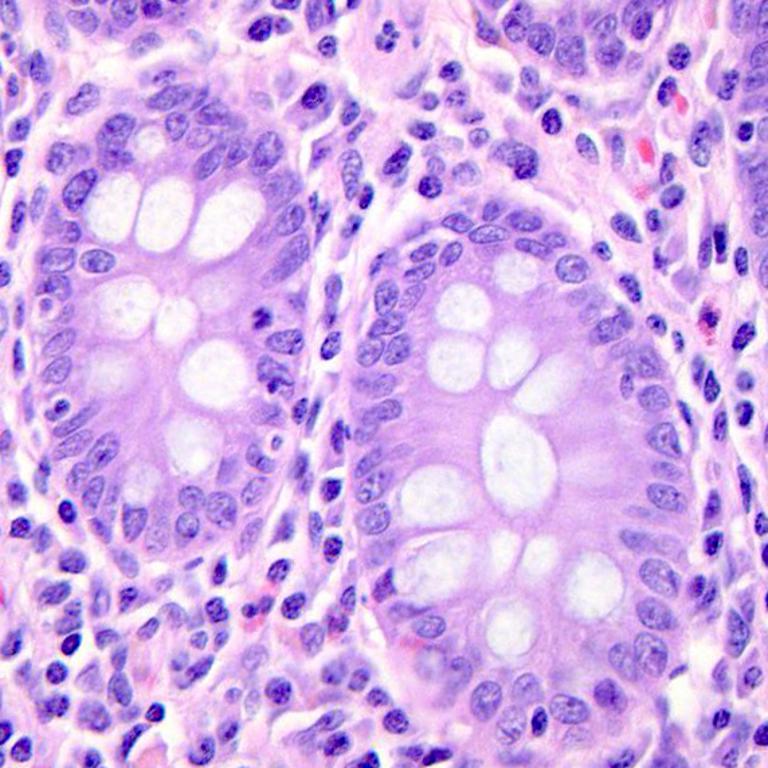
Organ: colon
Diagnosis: benign